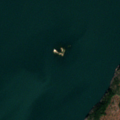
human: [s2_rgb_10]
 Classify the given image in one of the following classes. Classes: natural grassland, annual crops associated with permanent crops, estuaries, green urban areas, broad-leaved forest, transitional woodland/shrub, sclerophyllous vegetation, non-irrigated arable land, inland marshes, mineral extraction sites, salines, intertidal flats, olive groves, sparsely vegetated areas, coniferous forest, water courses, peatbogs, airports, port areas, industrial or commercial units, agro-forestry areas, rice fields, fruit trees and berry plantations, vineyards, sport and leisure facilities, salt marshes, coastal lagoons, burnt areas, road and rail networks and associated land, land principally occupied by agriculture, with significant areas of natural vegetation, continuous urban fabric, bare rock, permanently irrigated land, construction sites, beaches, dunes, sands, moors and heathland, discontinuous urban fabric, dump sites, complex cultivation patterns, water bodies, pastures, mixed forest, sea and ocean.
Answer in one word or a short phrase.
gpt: coniferous forest, sea and ocean